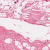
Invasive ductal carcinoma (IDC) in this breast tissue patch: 0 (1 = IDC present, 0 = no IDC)